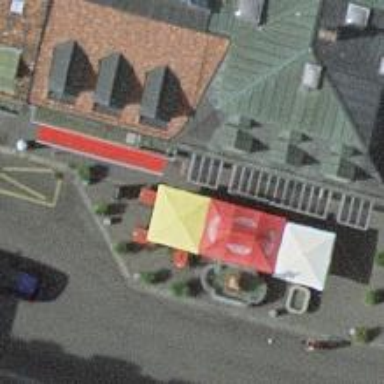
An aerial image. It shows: Outdoor seating area for leisure.